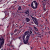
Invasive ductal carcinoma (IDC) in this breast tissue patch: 1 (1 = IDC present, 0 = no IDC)